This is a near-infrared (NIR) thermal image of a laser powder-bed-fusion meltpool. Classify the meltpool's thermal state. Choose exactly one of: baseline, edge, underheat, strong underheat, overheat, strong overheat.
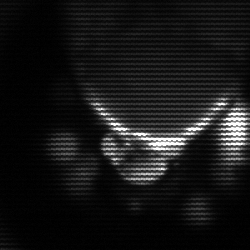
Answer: edge